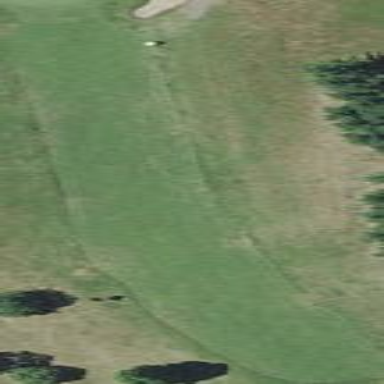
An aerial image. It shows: Golf fairway surrounded by grass.